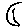
Label: moon